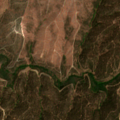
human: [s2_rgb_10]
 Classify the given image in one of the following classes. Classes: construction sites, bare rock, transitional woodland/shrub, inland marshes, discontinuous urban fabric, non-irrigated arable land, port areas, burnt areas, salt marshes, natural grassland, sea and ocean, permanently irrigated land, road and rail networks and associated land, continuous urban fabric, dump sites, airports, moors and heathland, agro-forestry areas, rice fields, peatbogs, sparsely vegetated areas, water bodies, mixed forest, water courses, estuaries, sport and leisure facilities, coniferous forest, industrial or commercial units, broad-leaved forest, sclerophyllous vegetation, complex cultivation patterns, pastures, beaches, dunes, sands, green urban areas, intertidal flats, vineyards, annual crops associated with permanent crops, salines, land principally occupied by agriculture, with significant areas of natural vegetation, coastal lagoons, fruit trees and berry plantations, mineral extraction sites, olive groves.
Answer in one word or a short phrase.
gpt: broad-leaved forest, transitional woodland/shrub